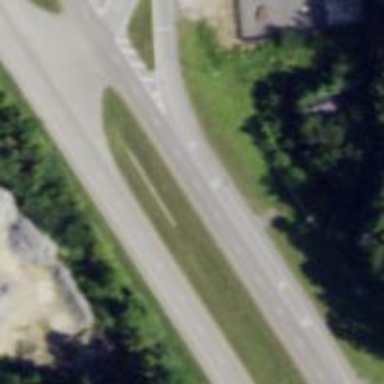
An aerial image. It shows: Primary highway with asphalt surface that includes dual carriageway.